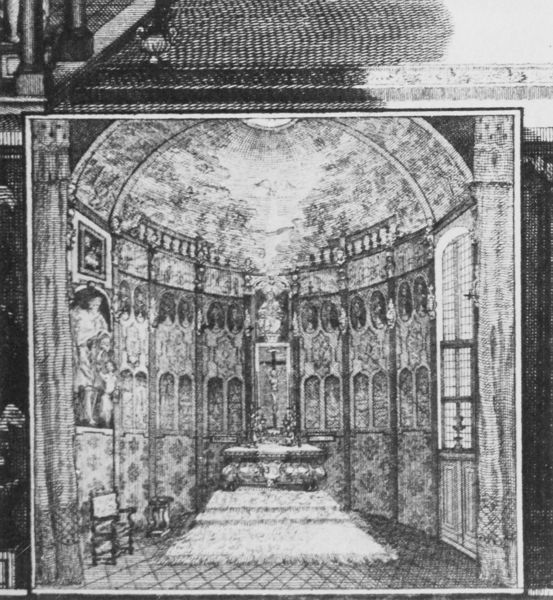
Titel: Ansichten des Rubenshauses (nach J. van Croes)
Künstler: Jacobus Harrewijn
Institution: New York, The Metropolitan Museum of  Art
Schlagwörter: fenster, stuhl, teppich, architektur, rahmen, kirche, kreis, statue, bilder, grafik, saal, figuren, kuppel, stufen, podest, nische, kreuz, religion, stich, schwarzweiß, altar, jesus, apsis, chor, kapelle, teppisch, reliefs, christentum, biforien, kirche#altar